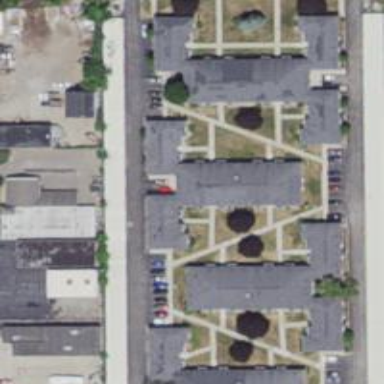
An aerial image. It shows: Image showing building with apartments.